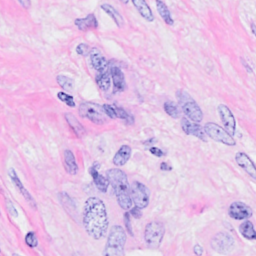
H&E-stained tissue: Breast